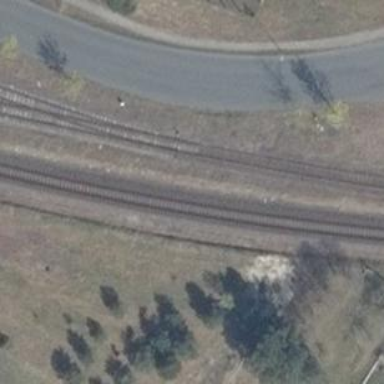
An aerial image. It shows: Railway track.